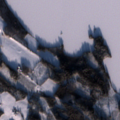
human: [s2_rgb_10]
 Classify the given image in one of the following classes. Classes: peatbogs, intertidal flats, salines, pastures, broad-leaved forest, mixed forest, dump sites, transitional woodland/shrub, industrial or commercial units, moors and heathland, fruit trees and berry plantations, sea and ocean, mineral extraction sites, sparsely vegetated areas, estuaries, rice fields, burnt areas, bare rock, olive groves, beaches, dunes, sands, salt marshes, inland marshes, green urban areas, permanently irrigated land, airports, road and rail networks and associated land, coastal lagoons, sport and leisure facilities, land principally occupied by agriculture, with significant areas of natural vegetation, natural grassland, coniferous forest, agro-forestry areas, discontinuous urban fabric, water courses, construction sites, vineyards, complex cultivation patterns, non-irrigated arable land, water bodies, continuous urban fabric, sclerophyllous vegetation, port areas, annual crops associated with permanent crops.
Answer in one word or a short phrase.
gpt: non-irrigated arable land, land principally occupied by agriculture, with significant areas of natural vegetation, broad-leaved forest, mixed forest, water bodies